RGB frame:
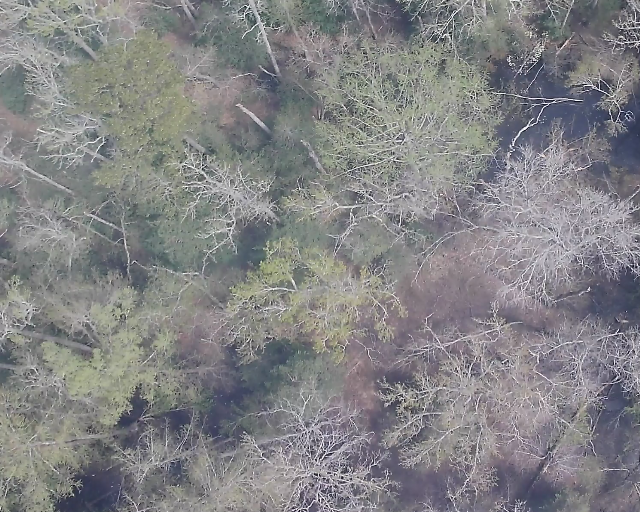
Thermal frame:
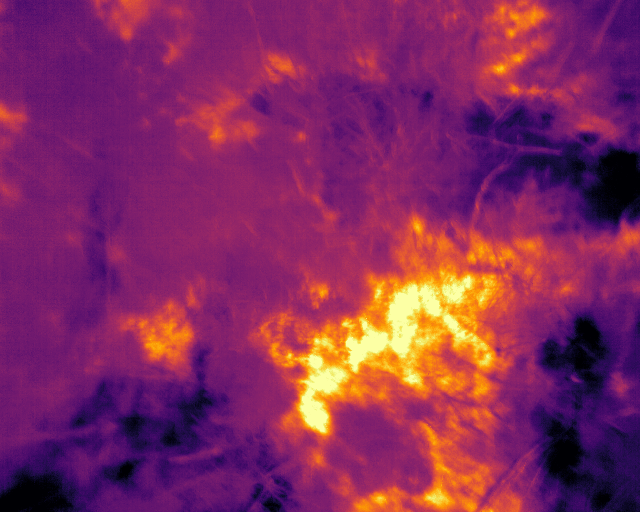
Captured: 2026-02-26 03:46:35
Pixels at or above 80 °C: 0 (fraction of frame: 0)